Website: apple
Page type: billing-address
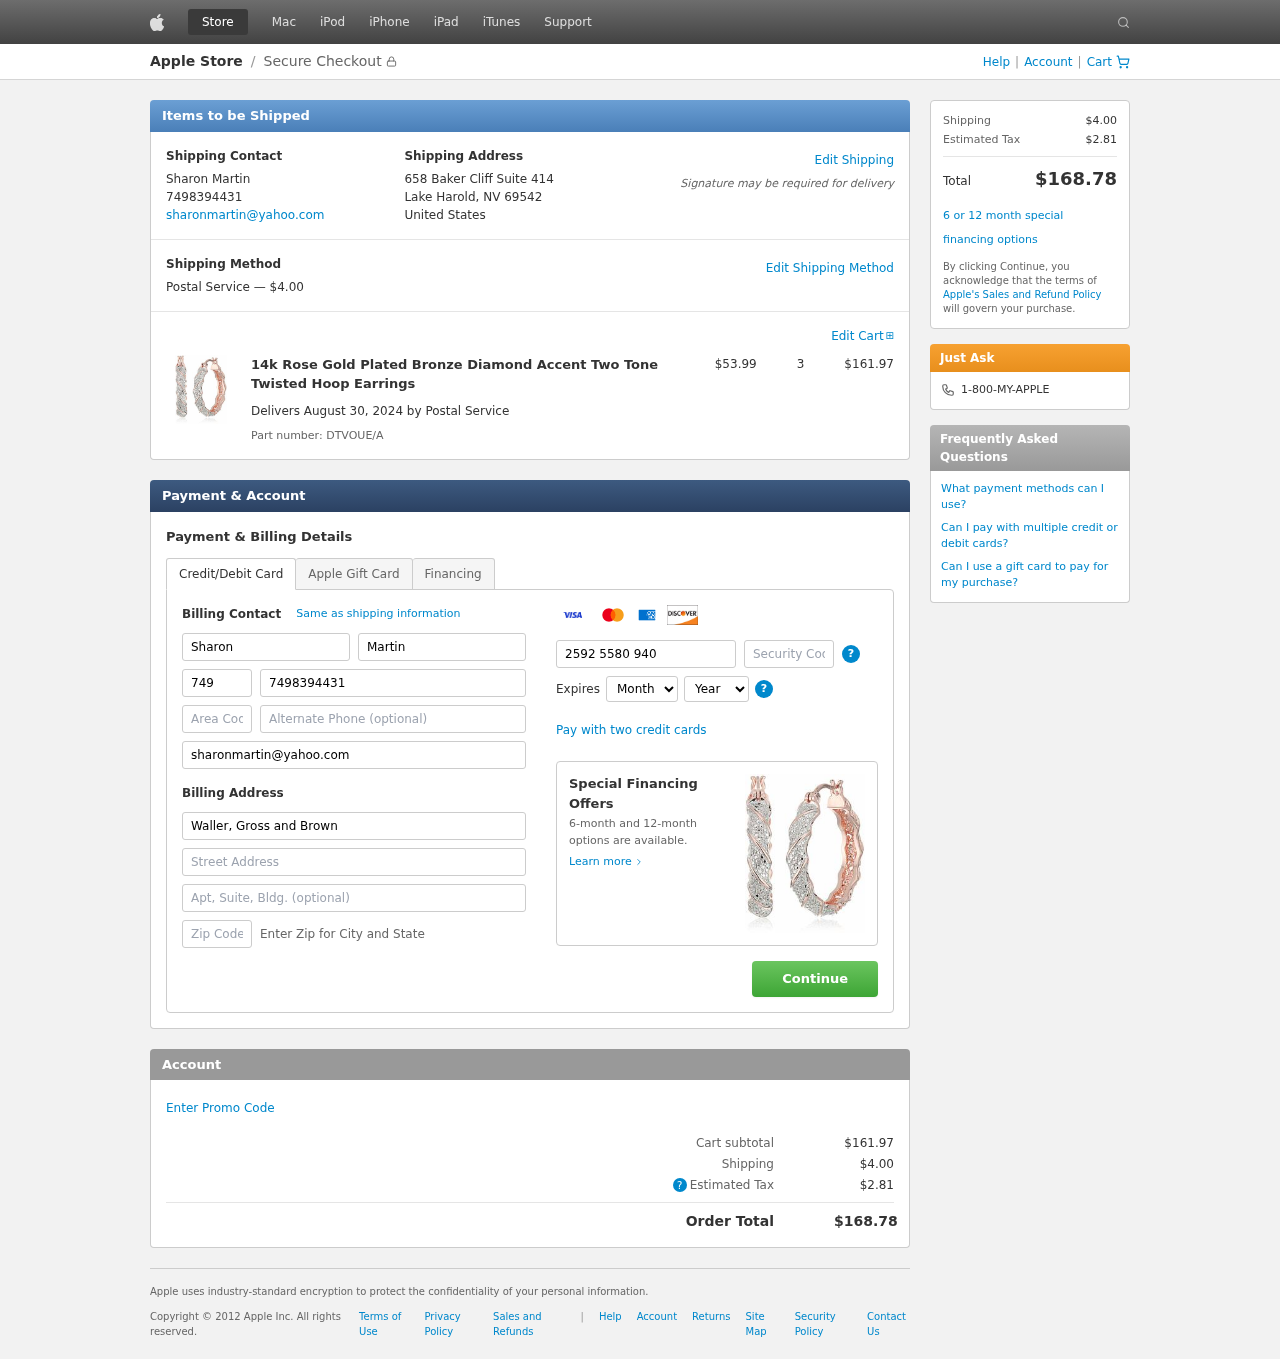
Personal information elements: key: PII_CARD_CVV
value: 909
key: PII_CARD_EXPIRY_MONTH
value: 09
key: PII_CARD_EXPIRY_YEAR
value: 28
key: PII_CARD_NUMBER
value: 2592 5580 9408 8389
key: PII_CITY_STATE_ZIP
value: Lake Harold, NV 69542
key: PII_COMPANY
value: Waller, Gross and Brown
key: PII_COUNTRY
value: United States
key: PII_EMAIL
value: sharonmartin@yahoo.com
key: PII_FIRSTNAME
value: Sharon
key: PII_FULLNAME
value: Sharon Martin
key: PII_LASTNAME
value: Martin
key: PII_PHONE
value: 7498394431
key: PII_PHONE_AREA
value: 749
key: PII_STREET
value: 658 Baker Cliff Suite 414
Product elements: key: PRODUCT1_NAME
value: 14k Rose Gold Plated Bronze Diamond Accent Two Tone Twisted Hoop Earrings
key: PRODUCT1_PRICE
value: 53.99
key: PRODUCT1_QUANTITY
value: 3
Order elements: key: ORDER_SHIPPING_COST
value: $4.00
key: ORDER_SUBTOTAL
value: $161.97
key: ORDER_DELIVERY_DATE
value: August 30, 2024
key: ORDER_PART_NUMBER
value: DTVOUE/A
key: ORDER_TAX
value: $2.81
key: ORDER_TOTAL
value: $168.78